Aerial crown-view tile of a tropical tree (Barro Colorado Island, Panama), acquired 20250414:
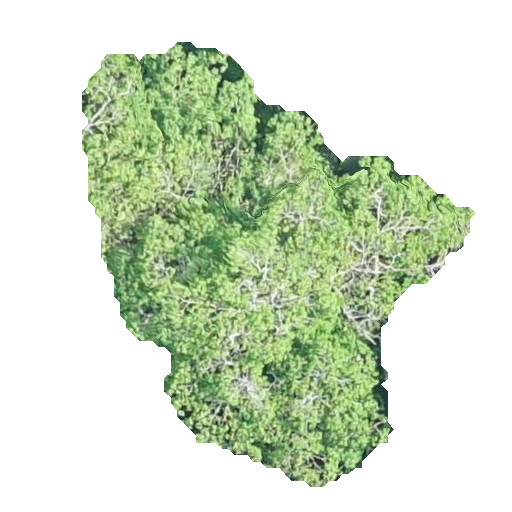
Species: Hura crepitans
GBIF accepted scientific name: Hura crepitans
Crown area: 153.434 m²